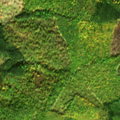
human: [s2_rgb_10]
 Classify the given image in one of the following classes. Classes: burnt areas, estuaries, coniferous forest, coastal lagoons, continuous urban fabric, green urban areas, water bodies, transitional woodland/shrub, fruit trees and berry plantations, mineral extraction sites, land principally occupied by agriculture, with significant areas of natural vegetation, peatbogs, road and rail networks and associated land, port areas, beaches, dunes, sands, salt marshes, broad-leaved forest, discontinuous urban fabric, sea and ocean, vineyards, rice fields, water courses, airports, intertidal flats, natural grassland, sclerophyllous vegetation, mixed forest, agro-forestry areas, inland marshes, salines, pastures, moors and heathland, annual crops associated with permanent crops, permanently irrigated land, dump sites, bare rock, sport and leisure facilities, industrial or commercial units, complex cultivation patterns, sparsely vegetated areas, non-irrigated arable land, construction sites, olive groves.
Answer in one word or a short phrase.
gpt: broad-leaved forest, mixed forest